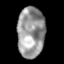
Tissue: lung
Cell type: T cells
Senescence score: 0.1687
Nuclear area (px): 1347
Mean DAPI intensity: 153.125